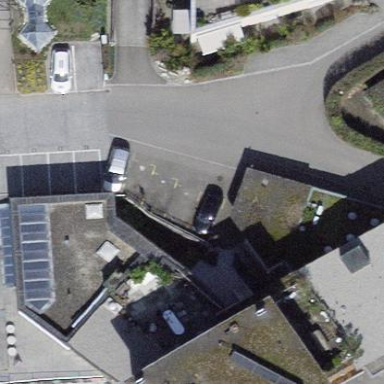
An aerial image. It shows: Parking area with sett surface.